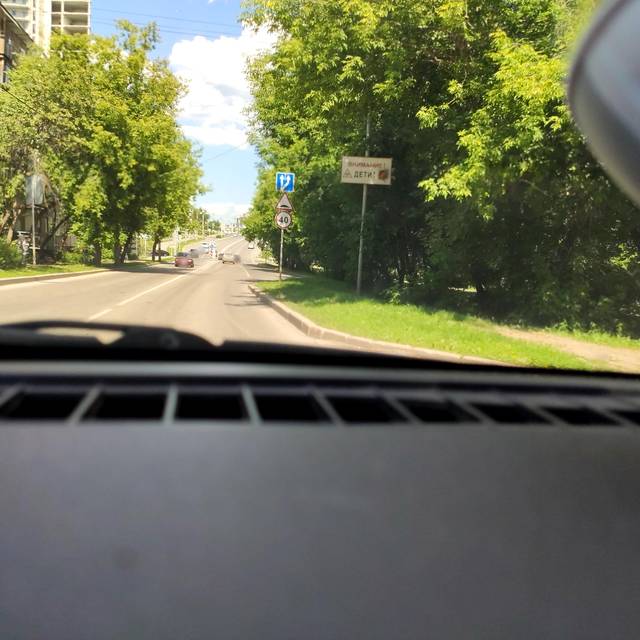
Region: Russia
Coordinates: 58.0, 56.208